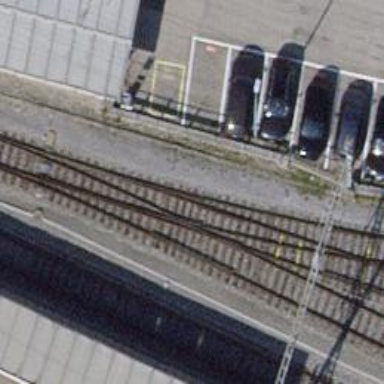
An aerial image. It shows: Railway track with electrified contact lines. This is siding track.